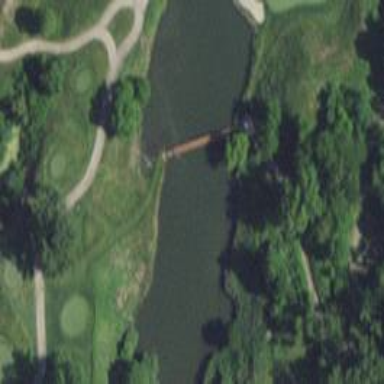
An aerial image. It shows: Path bridge over golf course.